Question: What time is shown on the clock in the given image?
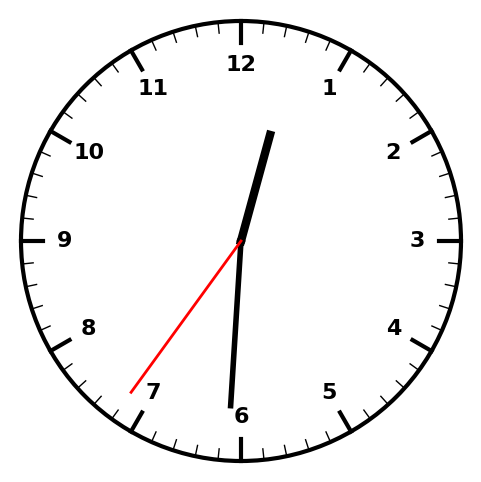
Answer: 12:30:36